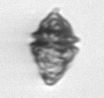
Label: Kryptoperidinium_triquetrum